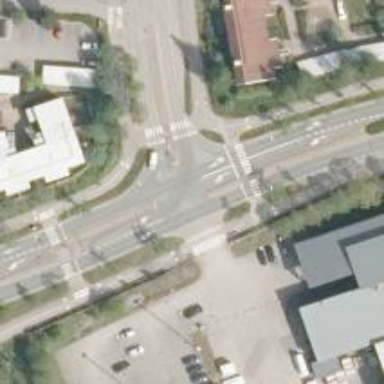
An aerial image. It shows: Marked crossing with pedestrian island.